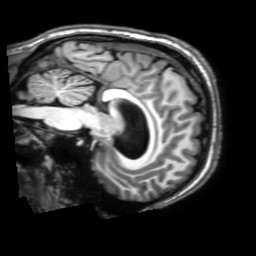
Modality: T1w
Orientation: sagittal
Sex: male
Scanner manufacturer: philips
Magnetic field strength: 3 T
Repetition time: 0.01231 s
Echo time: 0.003476 s